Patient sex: F
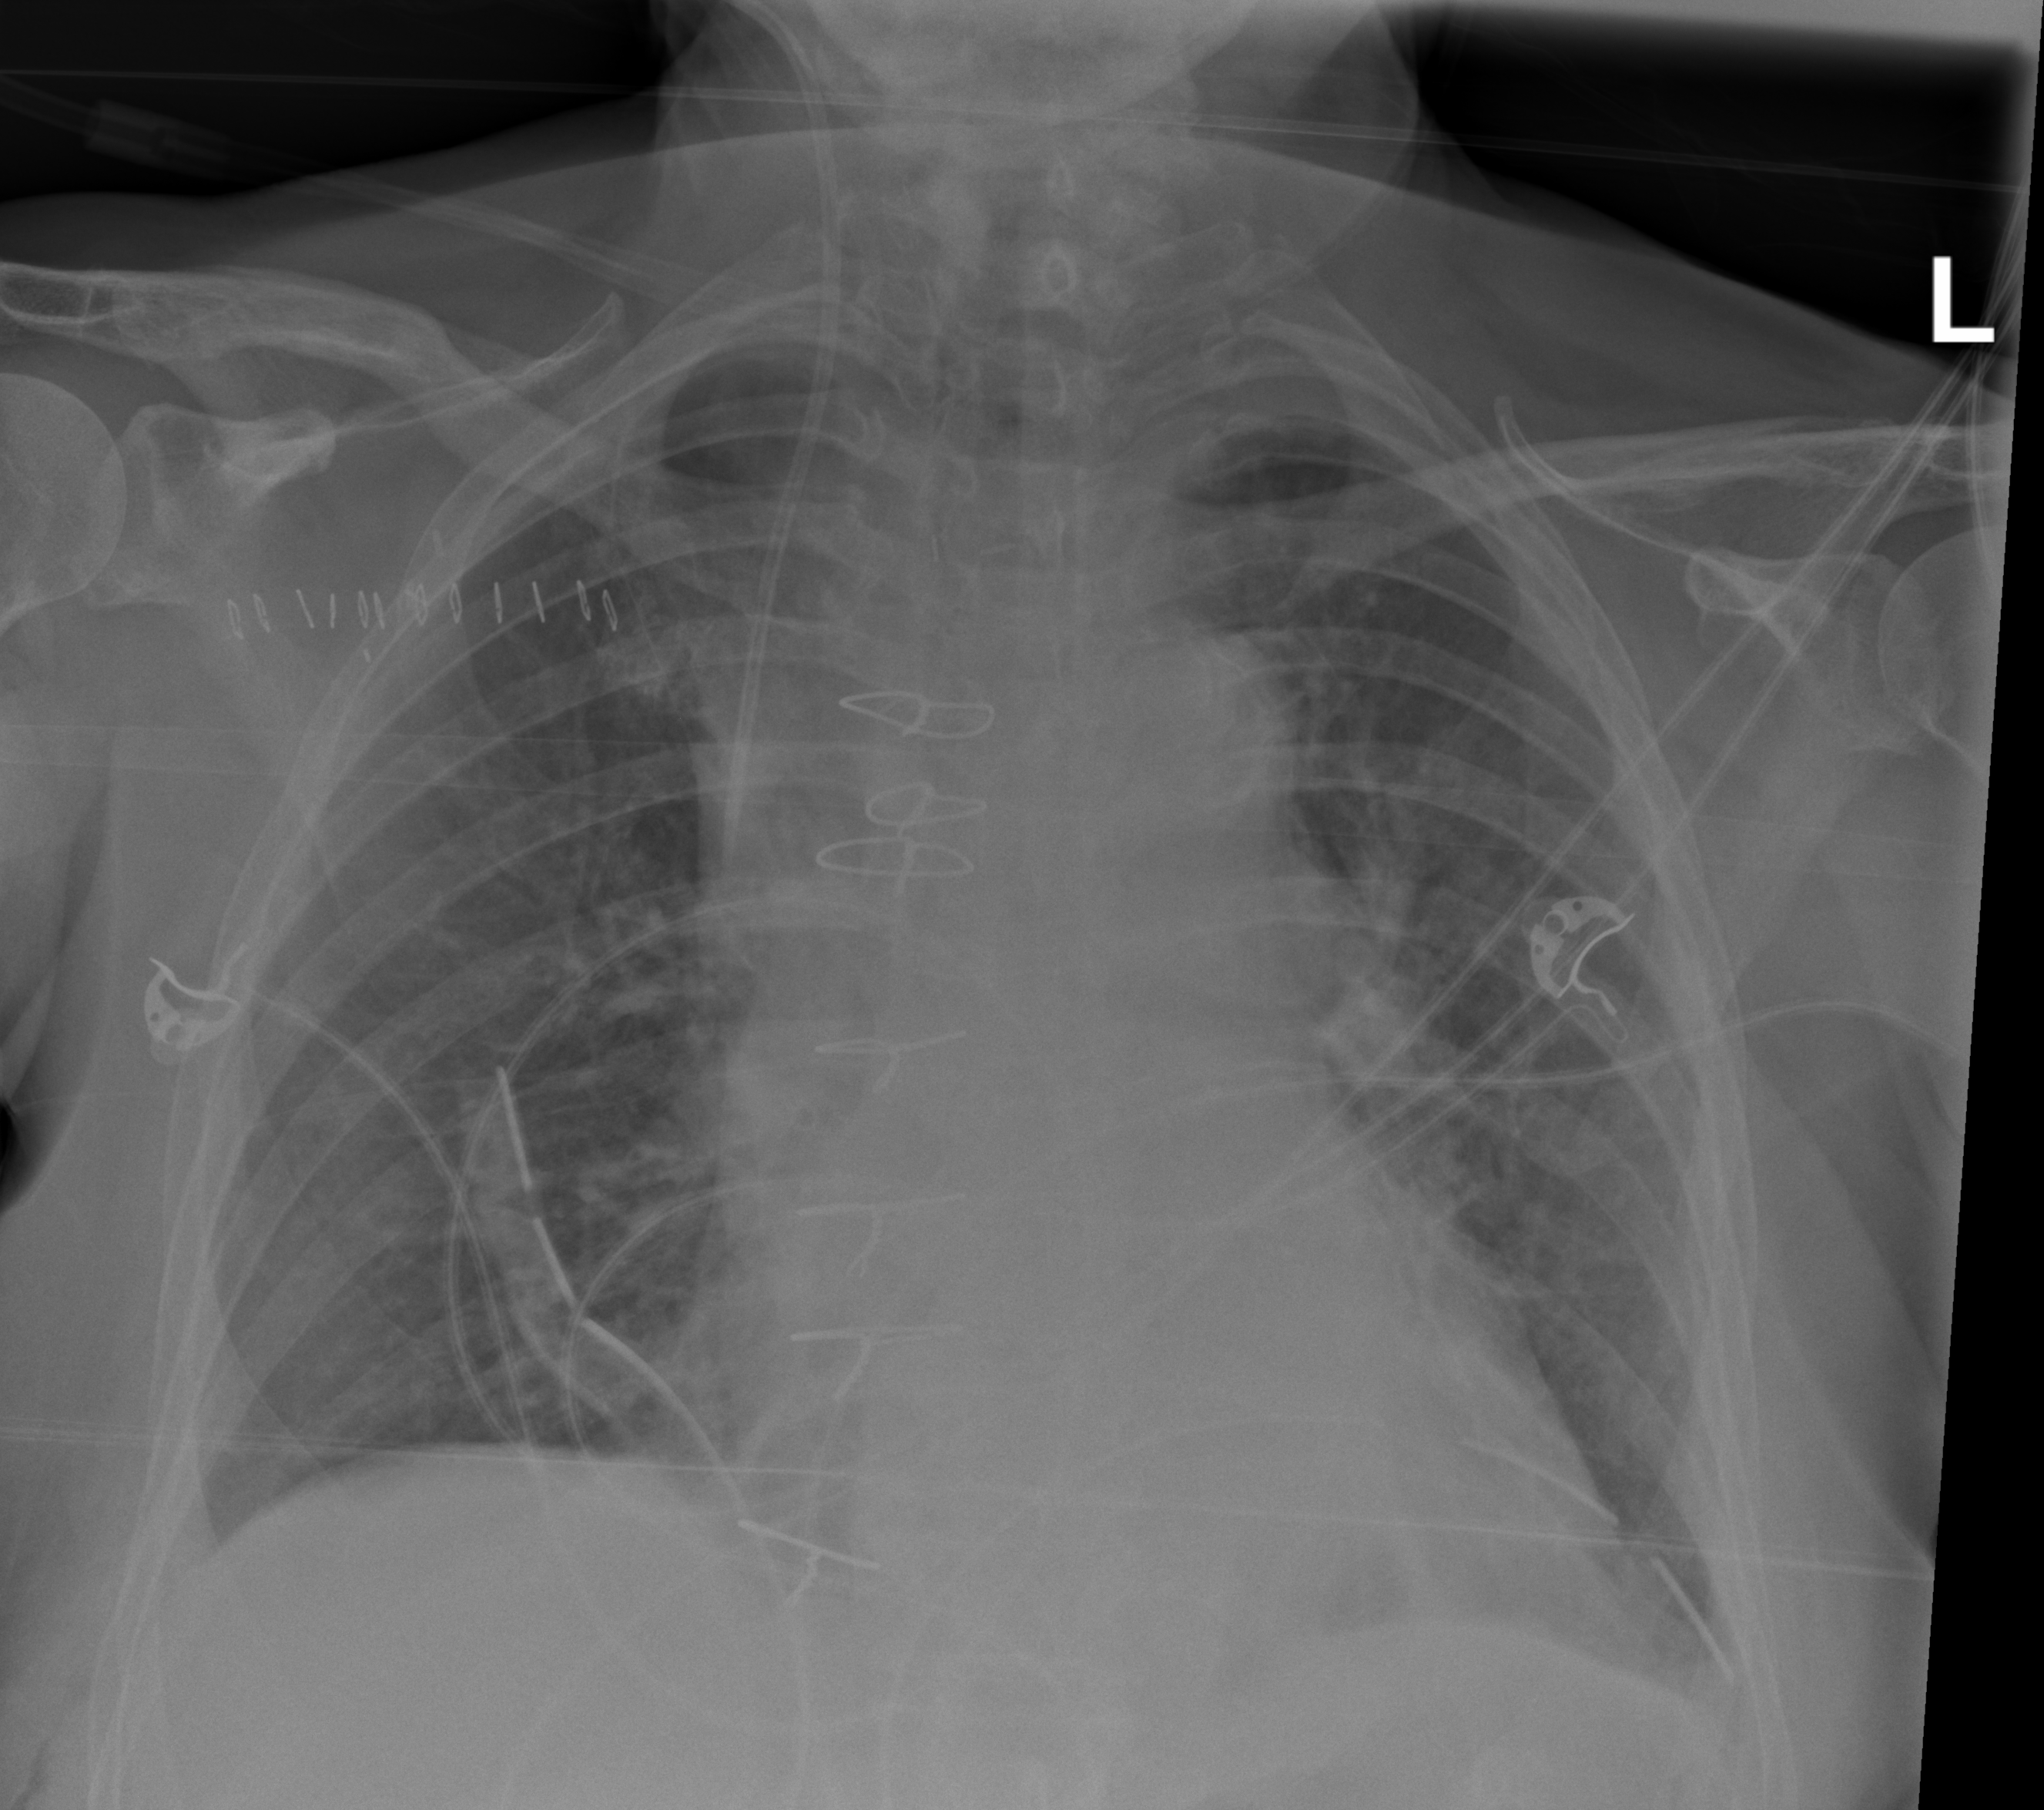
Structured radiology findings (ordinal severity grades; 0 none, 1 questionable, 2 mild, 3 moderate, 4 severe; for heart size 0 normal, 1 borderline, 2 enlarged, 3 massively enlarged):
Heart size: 2
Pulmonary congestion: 0
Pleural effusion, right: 2
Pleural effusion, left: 2
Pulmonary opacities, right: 0
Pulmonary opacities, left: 0
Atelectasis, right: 0
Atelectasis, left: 2